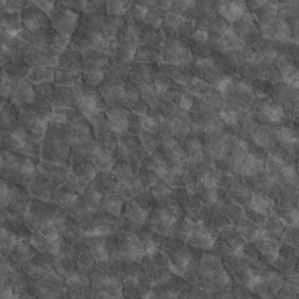
Label: non_frost